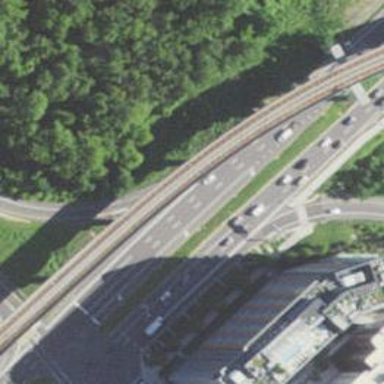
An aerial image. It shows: Motorway junction.